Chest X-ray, PA view. Patient: 26 years old, sex M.
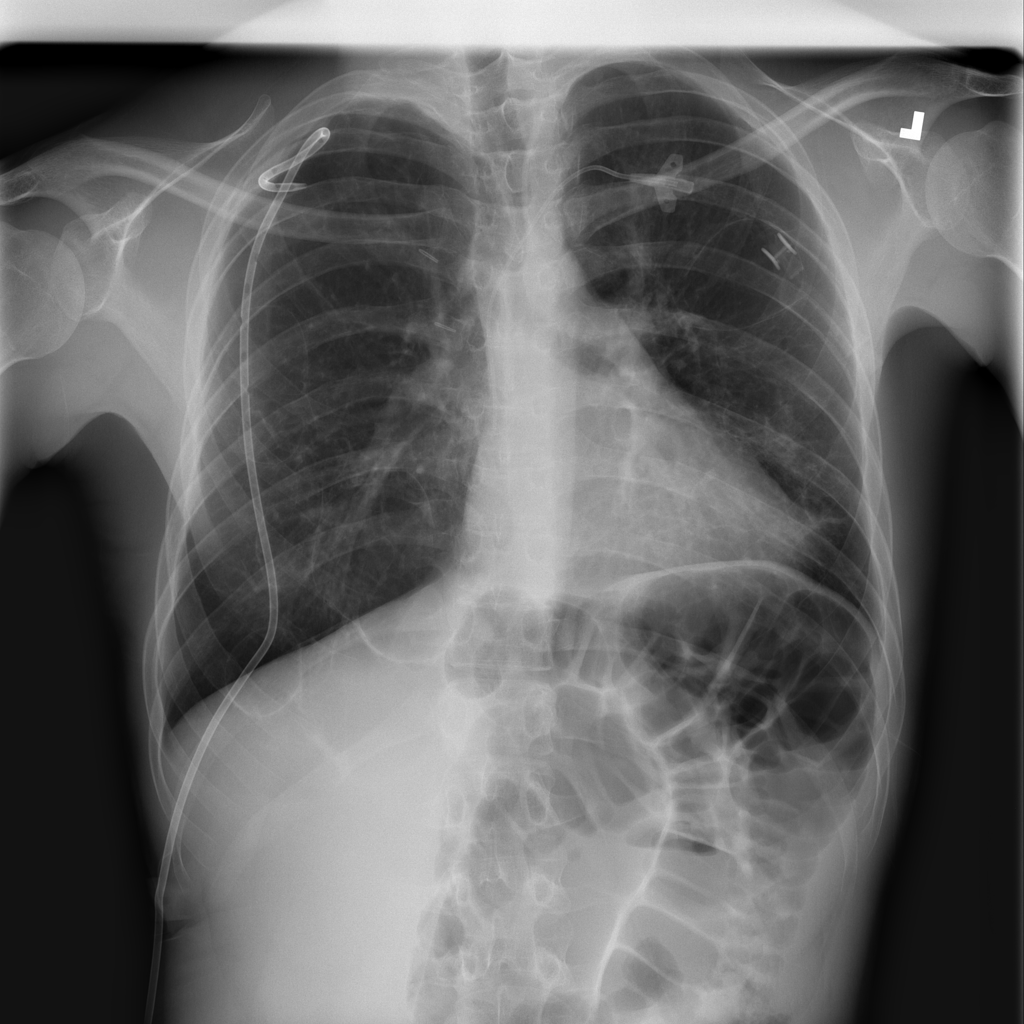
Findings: Pneumothorax